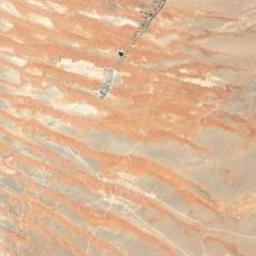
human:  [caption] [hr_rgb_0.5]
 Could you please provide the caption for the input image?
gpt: The light yellow desert with wavy stripes covers the gray bare land .

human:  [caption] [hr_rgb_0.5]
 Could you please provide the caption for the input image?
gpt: There is a little grain in this desert .

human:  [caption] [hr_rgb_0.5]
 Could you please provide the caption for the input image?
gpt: There are yellow desert with lines of bare land .

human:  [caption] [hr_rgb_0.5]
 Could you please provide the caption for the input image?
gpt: The desert has yellow sand and lots of orange transverse sand ridges .

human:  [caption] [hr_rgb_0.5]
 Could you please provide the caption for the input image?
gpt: A desert covered with sand and bare land .